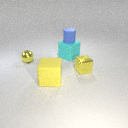
large cyan rubber cube to the right of large yellow rubber cube